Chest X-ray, AP view. Patient: 67 years old, sex F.
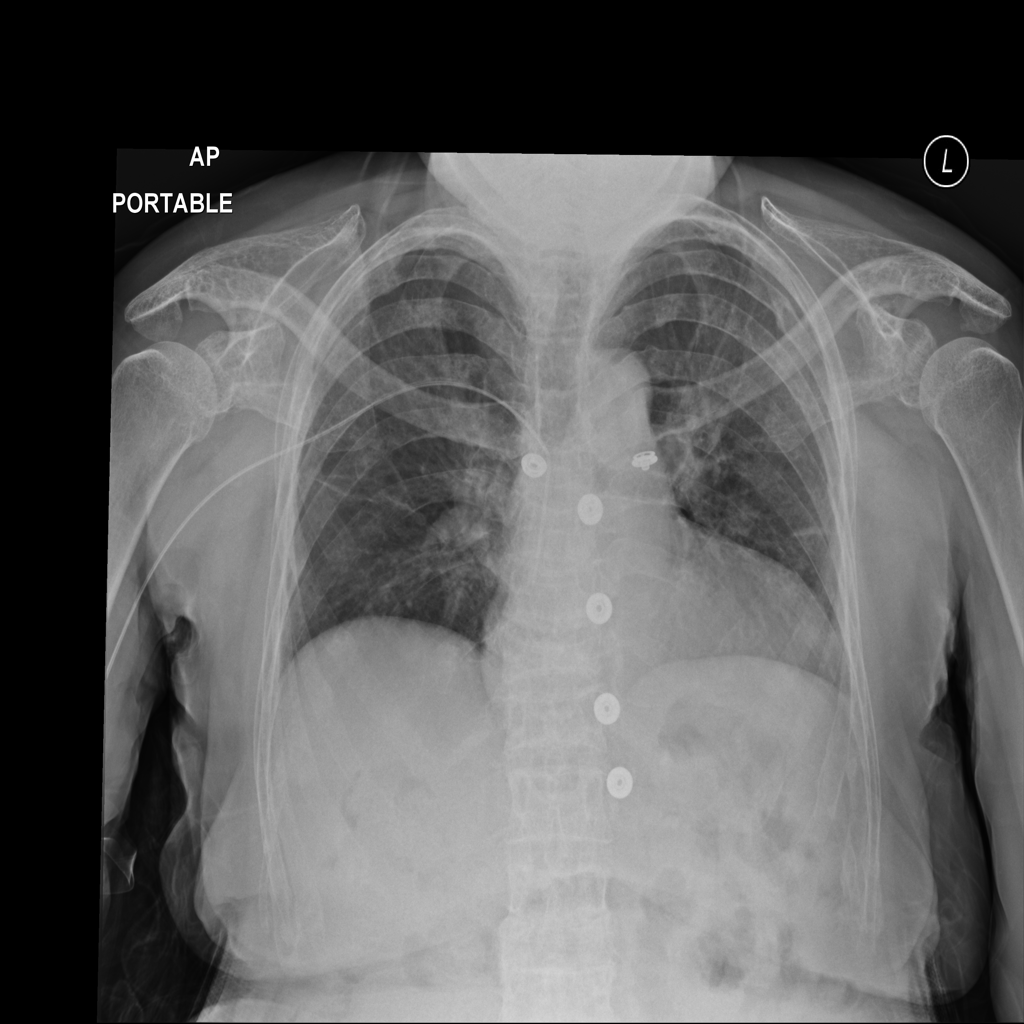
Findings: Infiltration